Question: To find a path in a 2D map, I call 'get_building_path()' on a 'Person' instance, but it keeps returning 'None'. I have no idea what is going wrong as I am pretty new to Python.
Below I have provided code needed to reproduce the issue. I have tried many things but I still don't understand why it keeps returning 'None':
'''
from random import randint
width = 1400
height = 700
gridSize = 20
people = []
buildings = []
map = [['' for c in range(int(width/gridSize))] for r in range(int(height/gridSize))]
class Person():
def __init__(self,row,col):
self.row = row
self.col = col
def getMin(self,paths): # find shortest path
if (len(paths) == 0): return [] # if nothing was found, return an empty list
min = paths[0]
for n in range(1,len(paths),1):
if ((paths[n] != None and len(paths[n]) < len(min)) or min==[None]): # make sure [None] is not returned since that would be the shortest
min = paths[n]
return min
def path_helper(self,visited,path,row,col,destR,destC): # destR and destC are the row and col of the target position
if ((row,col) in visited or map[row][col] != 'road' or row < 0 or row > len(map)-1 or col < 0 or col > len(map[0])-1):
return None # make sure the current position has not been visited, and is in bounds of the map
path.append([row,col]) # add current position to the path
visited.append((row,col)) # mark current position as visited
if (row == destR and col == destC): # return the path if we found the destination
return path
others=[] # look in all four directions from the current position
others.append(self.path_helper(visited,path[:],row-1,col,destR,destC))
others.append(self.path_helper(visited,path[:],row+1,col,destR,destC))
others.append(self.path_helper(visited,path[:],row,col-1,destR,destC))
others.append(self.path_helper(visited,path[:],row,col+1,destR,destC))
others.remove(None) # remove any path that did not find anything
return self.getMin(others)
def get_path(self,row,col):
return self.path_helper([],[],self.row,self.col,row,col) #call to recursive helper function
def get_building_path(self,type):
all = []
for b in buildings:
if (b.type == type):
all.append(b)
target = all[randint(0,len(all)-1)] #get a random buildings of type 'type'
return self.get_path(target.row,target.col)
class Building():
def __init__(self,type,row,col):
self.type = type
self.row = row
self.col = col
midrow = int(height/gridSize/2) #get midpoint of the map
midcol = int(width/gridSize/2)
people.append(Person(midrow+1,midcol+2))
for n in range(0,3,2): #add new buildings to buildings list, along with the map
buildings.append(Building('house',midrow+n,midcol-2))
map[midrow+n][midcol-2] = buildings[len(buildings)-1]
buildings.append(Building('school',midrow+n,midcol-1))
map[midrow+n][midcol-1] = buildings[len(buildings)-1]
buildings.append(Building('workplace',midrow+n,midcol))
map[midrow+n][midcol] = buildings[len(buildings)-1]
buildings.append(Building('store',midrow+n,midcol+1))
map[midrow+n][midcol+1] = buildings[len(buildings)-1]
buildings.append(Building('restaurant',midrow+n,midcol+2))
map[midrow+n][midcol+2] = buildings[len(buildings)-1]
for n in range(-2,3,1): #add roads to connect the buildings together
map[midrow+1][midcol+n] = 'road'
testPath = people[0].get_building_path('house')
print(testPath)
'''
If you would like to visually see how the buildings and roads are positioned, here is a picture of it:

From left to right, the buildings are 'house', 'school', 'workplace', 'store', 'restaurant'.
The blue circle represents the person.
(The top left building has a position of (17,33) (row,col)
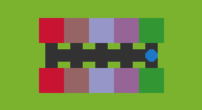
Answer: A few issues:
- 'others.remove(None)''None'- 'map[row][col] != 'road''- 'map[row][col] != 'road'''row''col'
So 'path_helper' should be corrected to:
'''
def path_helper(self,visited,path,row,col,destR,destC):
path.append([row,col])
# next IF should come before the other IF:
if row == destR and col == destC: # no parentheses needed
return path
# reorder conditions in next IF statement
if (row,col) in visited or row < 0 or row > len(map)-1 or col < 0 or col > len(map[0])-1 or map[row][col] != 'road':
return None
visited.append((row,col))
others=[]
others.append(self.path_helper(visited,path[:],row-1,col,destR,destC))
others.append(self.path_helper(visited,path[:],row+1,col,destR,destC))
others.append(self.path_helper(visited,path[:],row,col-1,destR,destC))
others.append(self.path_helper(visited,path[:],row,col+1,destR,destC))
others = list(filter(None, others)) # delete ALL occurrences of None
return self.getMin(others)
'''
There are some other things that could be improved (like using a 'set' for 'visited', and not shadowing the native 'map' function with your own variable), but the above mentioned changes will make it work.